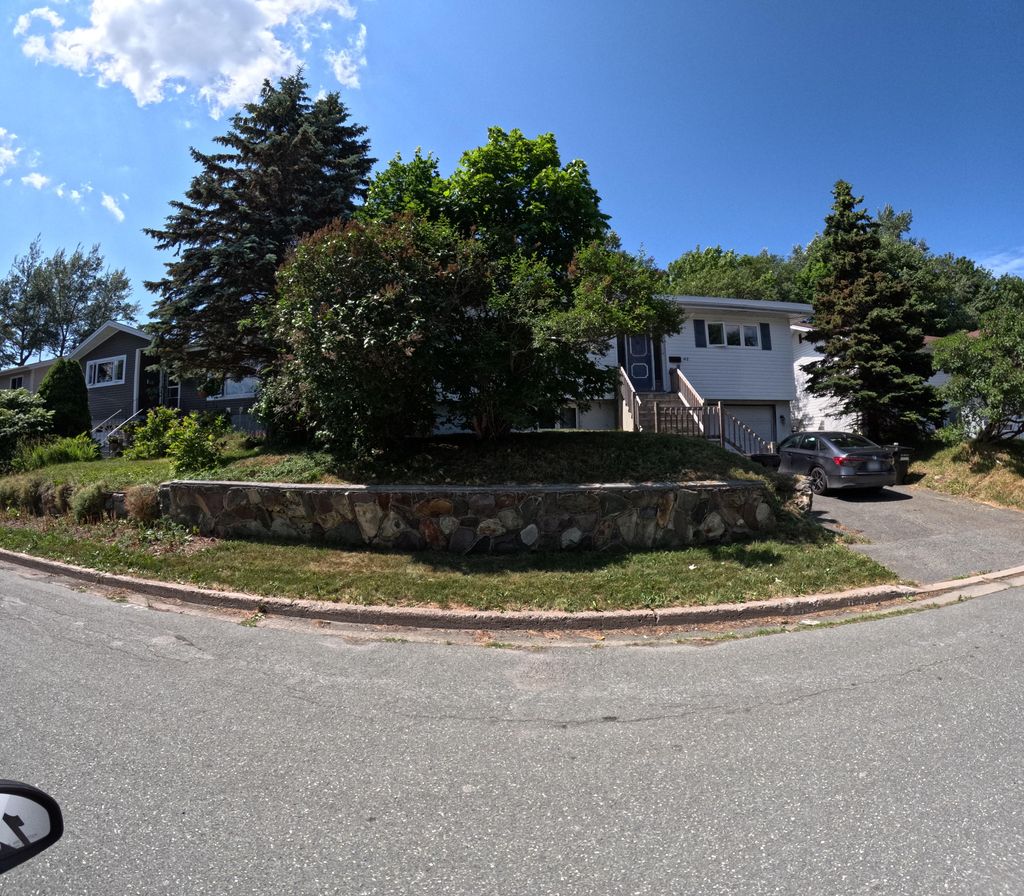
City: st_johns